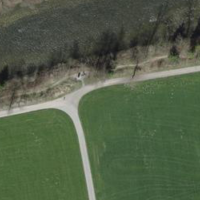
EUNIS habitat code: 24
Species observed at this site:
Lamium galeobdolon
Lamium maculatum